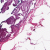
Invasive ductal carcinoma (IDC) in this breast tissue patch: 0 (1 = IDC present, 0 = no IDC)